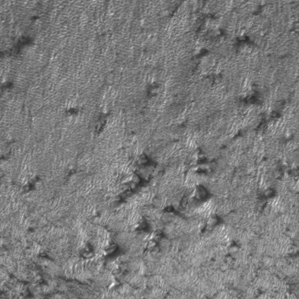
Label: frost